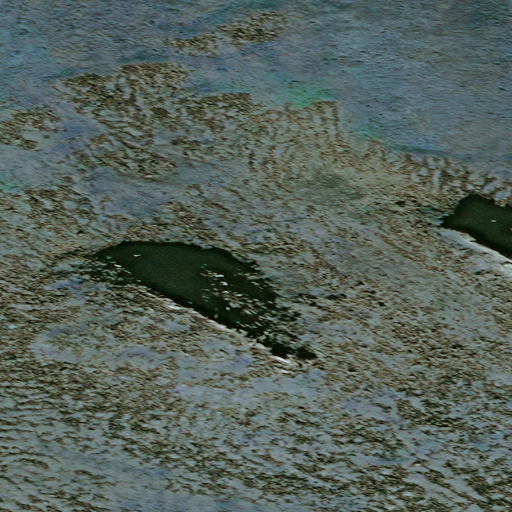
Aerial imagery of mountain in Alaska named The Bat containing only unknown